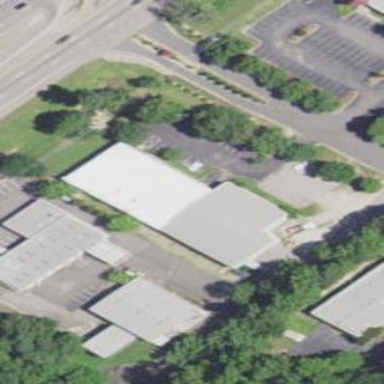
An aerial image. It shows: Commercial building.